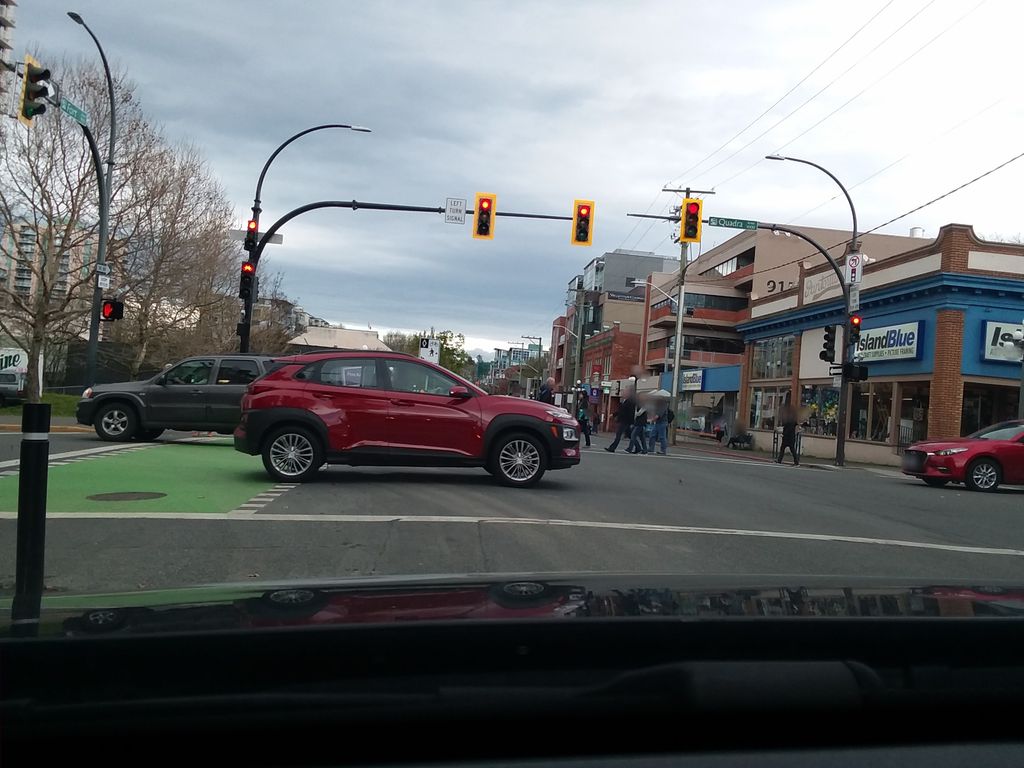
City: victoria